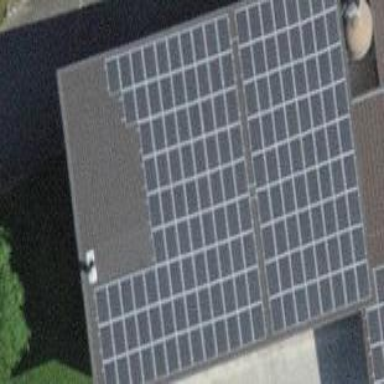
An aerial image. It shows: Solar power generator with photovoltaic panels.